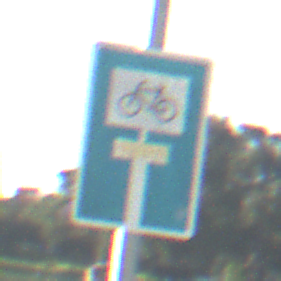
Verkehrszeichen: SackgasseRadverkehrDurchlaessig
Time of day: MorningAfternoon
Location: Outdoor (Nature)
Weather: PartlyCloudy
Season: NotSpecified
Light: Natural